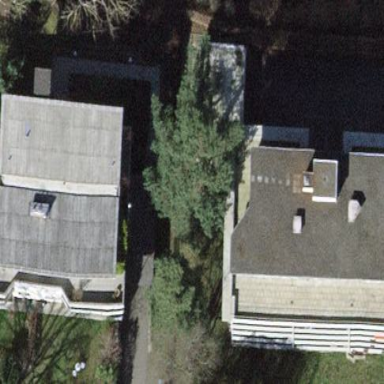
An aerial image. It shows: Apartment building with flat roof.